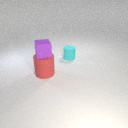
small cyan rubber cylinder behind large red rubber cylinder